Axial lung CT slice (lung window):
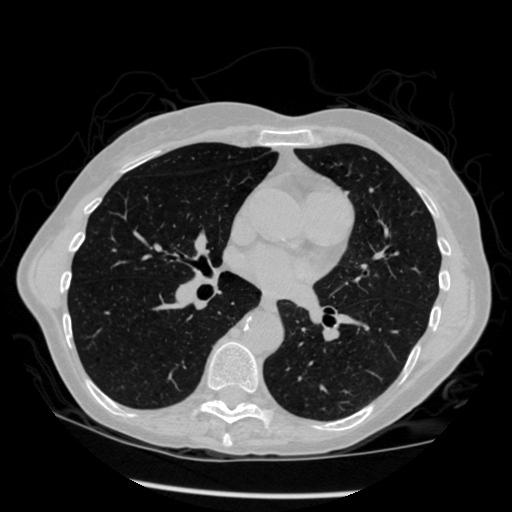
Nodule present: no